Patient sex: F
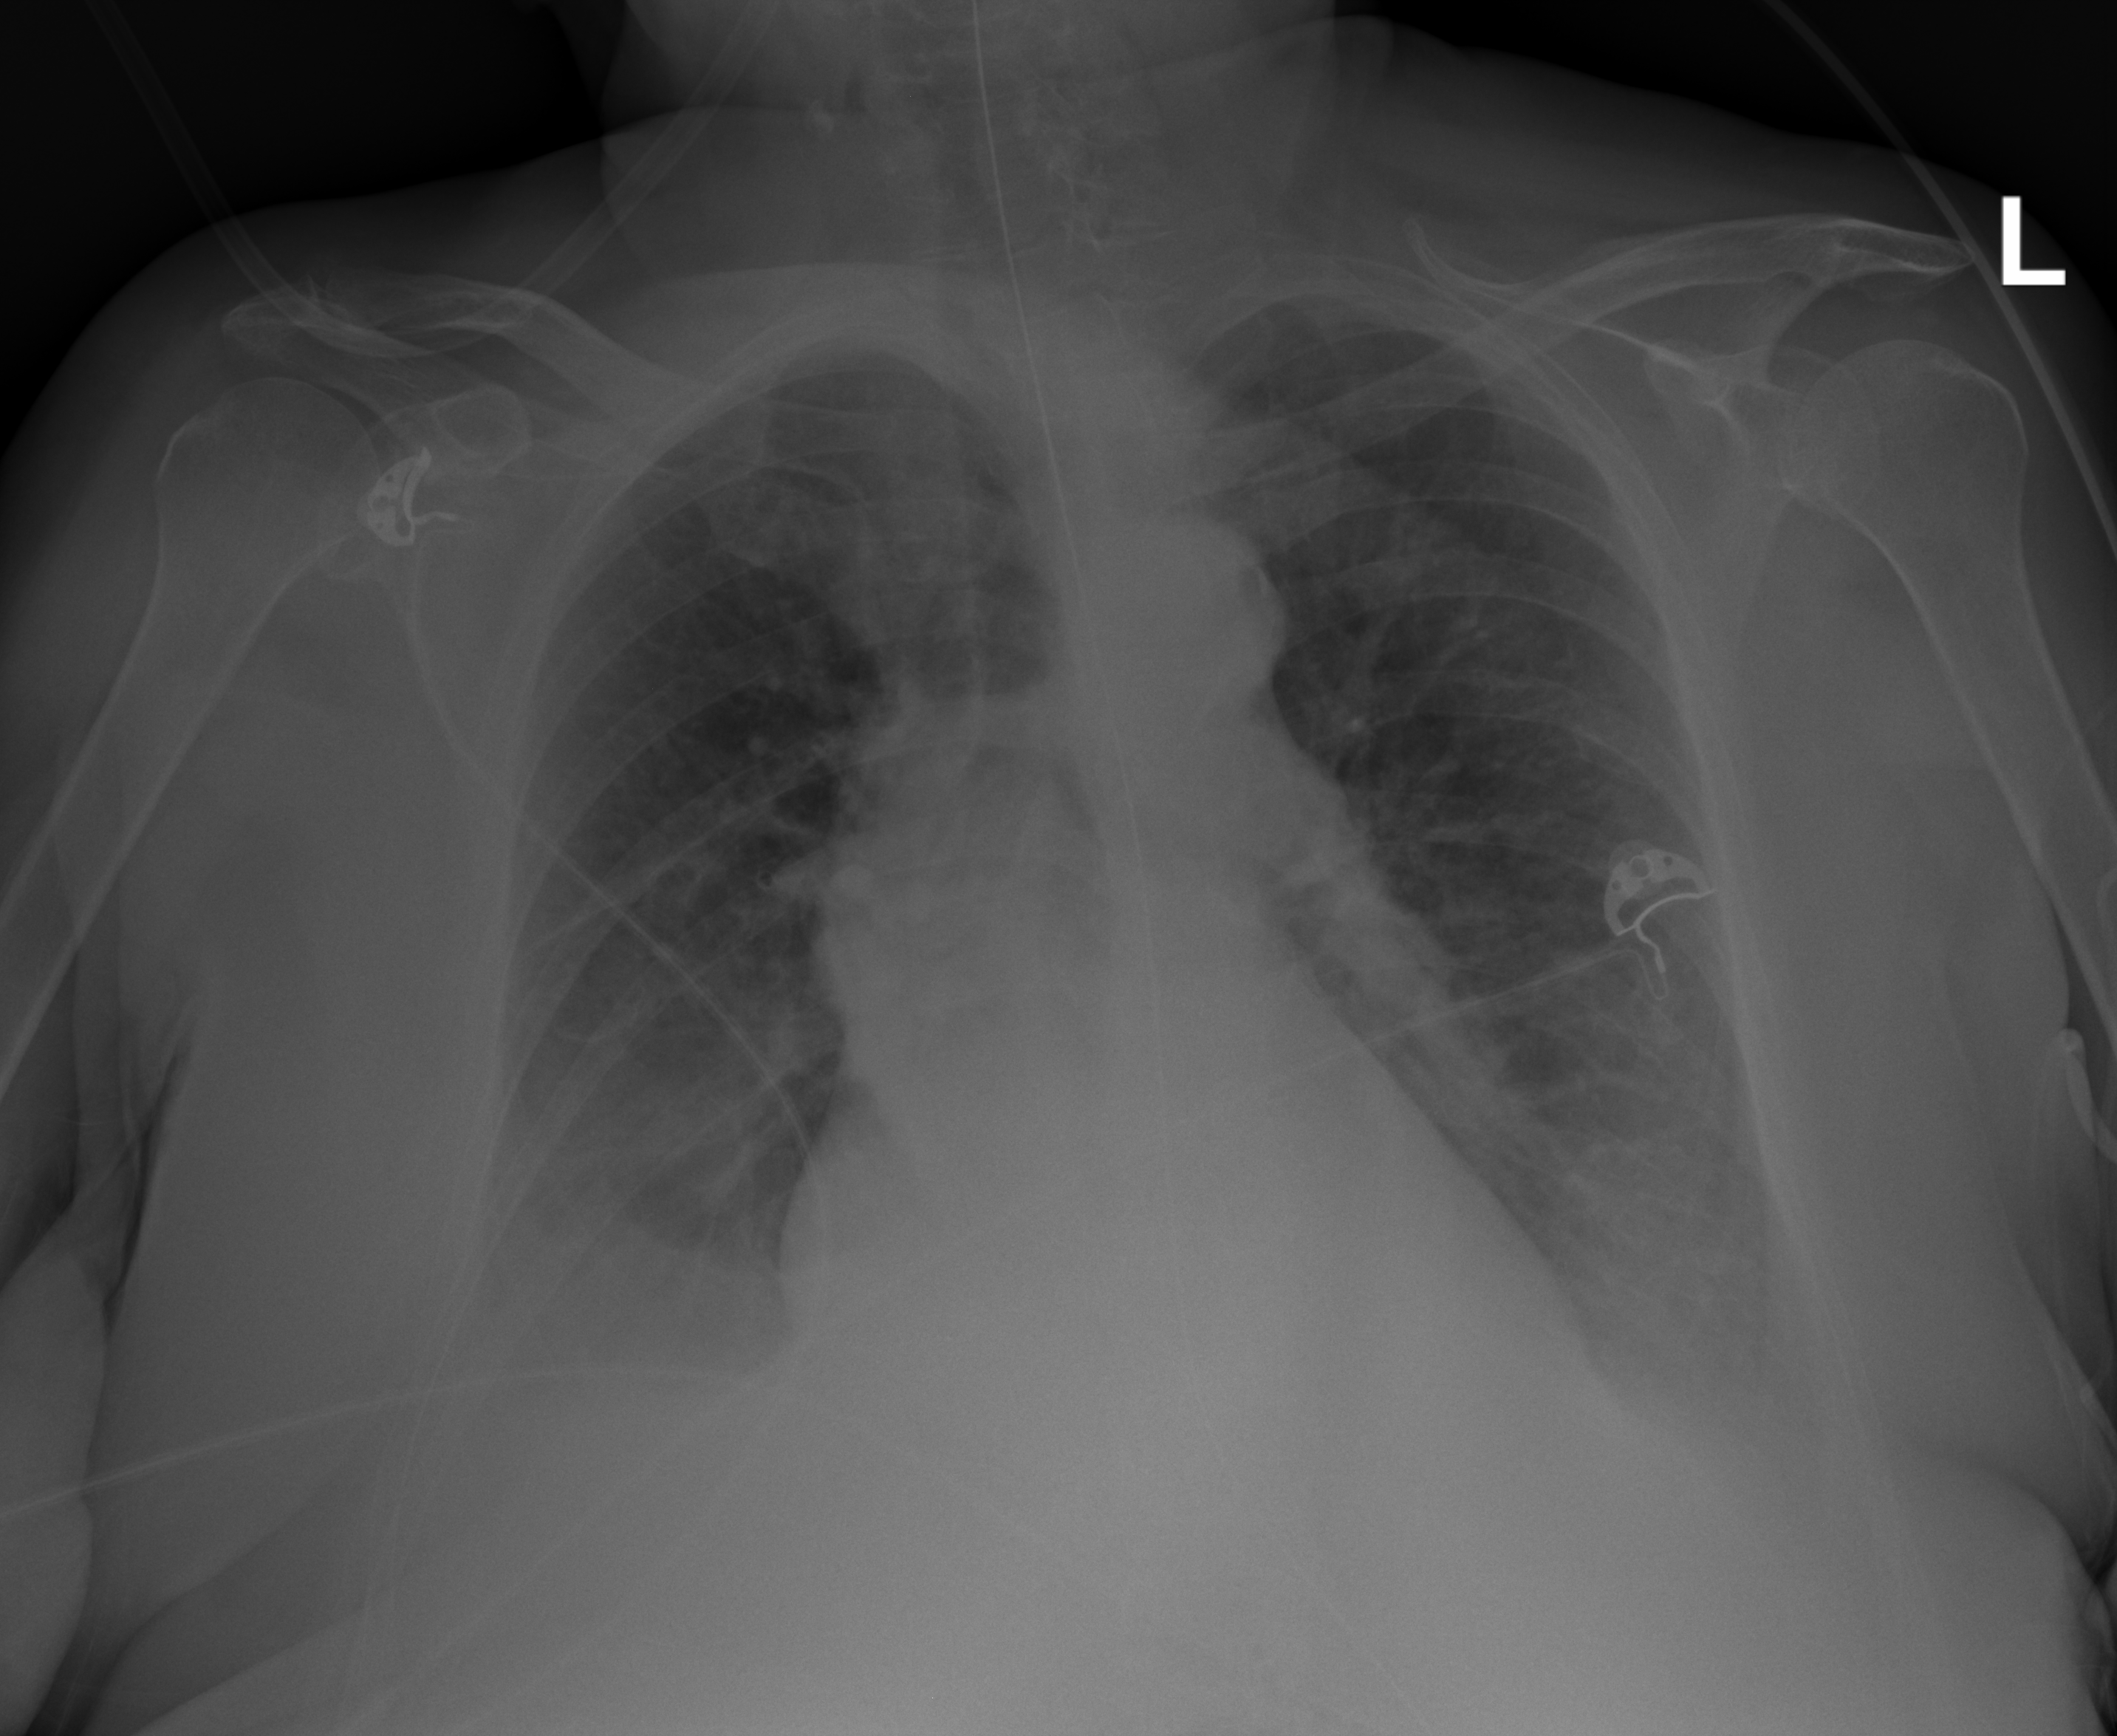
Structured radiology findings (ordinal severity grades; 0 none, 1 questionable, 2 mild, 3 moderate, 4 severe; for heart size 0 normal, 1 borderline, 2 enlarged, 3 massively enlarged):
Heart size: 0
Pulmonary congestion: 1
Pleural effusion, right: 2
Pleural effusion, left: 2
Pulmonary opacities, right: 0
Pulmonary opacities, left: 0
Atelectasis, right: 2
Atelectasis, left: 2